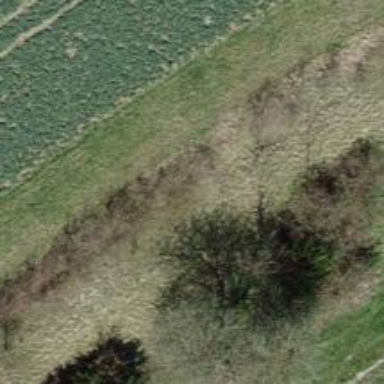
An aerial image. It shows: Deciduous tree with broadleaved leaves.